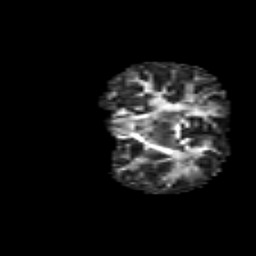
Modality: FA
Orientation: coronal
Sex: female
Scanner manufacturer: siemens
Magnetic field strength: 3 T
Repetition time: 5 s
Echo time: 0.071 s